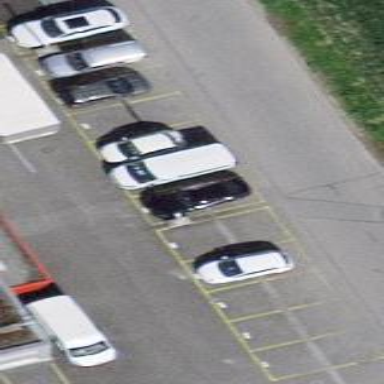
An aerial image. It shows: Parking area with surface.